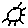
Label: sun